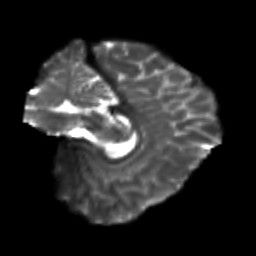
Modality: T2w
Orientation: sagittal
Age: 19
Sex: female
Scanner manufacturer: siemens
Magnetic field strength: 3 T
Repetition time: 3.5 s
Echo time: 0.104 s